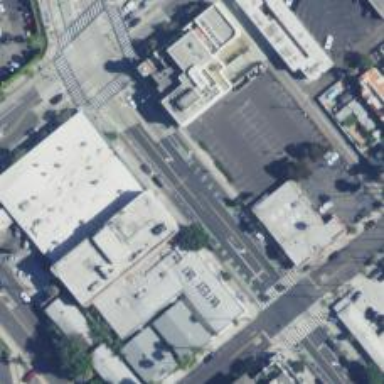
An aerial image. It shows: Tertiary road surrounded by retail buildings.